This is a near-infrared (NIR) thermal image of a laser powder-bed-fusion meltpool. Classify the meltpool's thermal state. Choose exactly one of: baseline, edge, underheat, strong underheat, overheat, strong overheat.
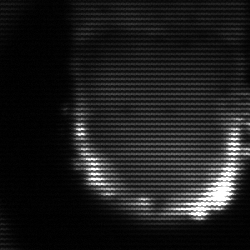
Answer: baseline